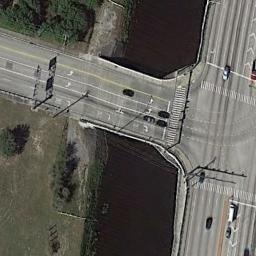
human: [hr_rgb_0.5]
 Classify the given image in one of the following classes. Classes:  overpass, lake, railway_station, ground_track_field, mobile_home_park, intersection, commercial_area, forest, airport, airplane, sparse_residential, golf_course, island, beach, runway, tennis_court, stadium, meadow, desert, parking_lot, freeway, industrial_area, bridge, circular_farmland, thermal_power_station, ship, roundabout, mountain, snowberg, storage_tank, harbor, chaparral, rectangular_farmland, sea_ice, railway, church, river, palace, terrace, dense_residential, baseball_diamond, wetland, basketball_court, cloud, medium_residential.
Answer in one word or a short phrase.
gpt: bridge